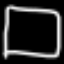
Label: square